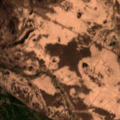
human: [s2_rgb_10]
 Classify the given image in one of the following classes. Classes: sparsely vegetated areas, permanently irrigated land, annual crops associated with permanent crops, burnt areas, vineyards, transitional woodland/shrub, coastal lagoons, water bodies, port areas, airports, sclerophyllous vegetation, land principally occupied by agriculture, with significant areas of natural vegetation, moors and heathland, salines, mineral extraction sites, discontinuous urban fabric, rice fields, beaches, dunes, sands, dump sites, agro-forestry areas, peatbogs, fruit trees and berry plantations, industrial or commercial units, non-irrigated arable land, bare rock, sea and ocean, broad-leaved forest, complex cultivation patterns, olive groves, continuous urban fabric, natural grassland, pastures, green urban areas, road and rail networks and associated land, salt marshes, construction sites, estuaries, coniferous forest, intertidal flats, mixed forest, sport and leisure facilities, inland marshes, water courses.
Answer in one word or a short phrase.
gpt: moors and heathland, transitional woodland/shrub, peatbogs